Question: I need to combine different row's values in table in oracle. For example, consider this table

I want the output as
'''
HI TOM,
ITS COLD,
PL- SQL
'''
As you see the columns are combined on QID and separated by space
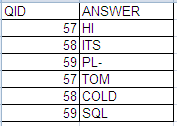
Answer: You need to do something like
'''
SELECT qid, wmsys.wm_concat(answer) CONCAT
FROM t
GROUP BY qid;
'''